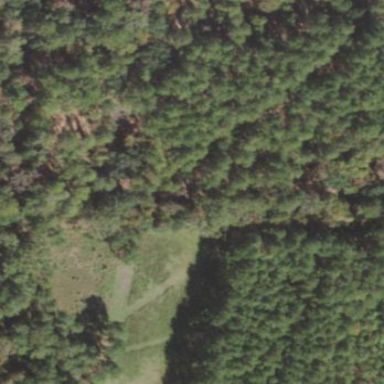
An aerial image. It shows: Needle-leaved woodland.